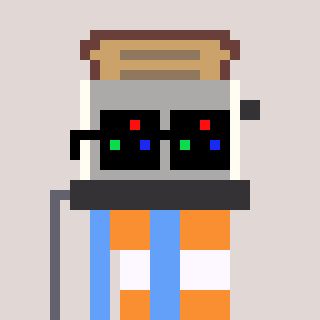
a pixel art character with square black sunglasses, a toaster-shaped head and a blue-colored body on a warm background